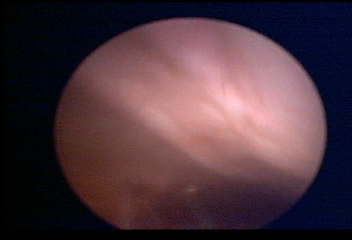
Modality: WLC
Class: Normal mucosa
Bladder cancer association: No